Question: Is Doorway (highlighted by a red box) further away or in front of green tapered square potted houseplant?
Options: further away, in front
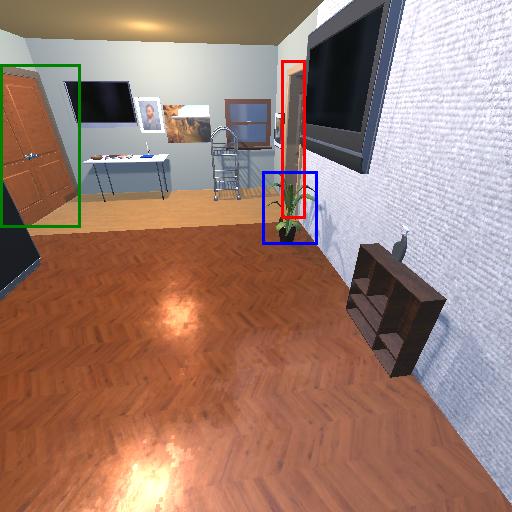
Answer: further away